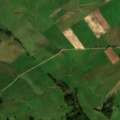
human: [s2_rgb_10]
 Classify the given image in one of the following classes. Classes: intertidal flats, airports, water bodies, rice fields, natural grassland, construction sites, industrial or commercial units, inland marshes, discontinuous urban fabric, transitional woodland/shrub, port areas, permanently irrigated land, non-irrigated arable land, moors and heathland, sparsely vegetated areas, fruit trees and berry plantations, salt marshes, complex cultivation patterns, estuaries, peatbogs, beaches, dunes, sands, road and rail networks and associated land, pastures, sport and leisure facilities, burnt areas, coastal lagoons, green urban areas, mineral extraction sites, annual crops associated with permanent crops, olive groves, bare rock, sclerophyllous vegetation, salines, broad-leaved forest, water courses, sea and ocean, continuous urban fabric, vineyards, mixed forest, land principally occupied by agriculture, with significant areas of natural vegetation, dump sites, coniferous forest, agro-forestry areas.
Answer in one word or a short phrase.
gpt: non-irrigated arable land, pastures, complex cultivation patterns, land principally occupied by agriculture, with significant areas of natural vegetation